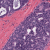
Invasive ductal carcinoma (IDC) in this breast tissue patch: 0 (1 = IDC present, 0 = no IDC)